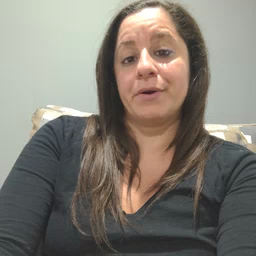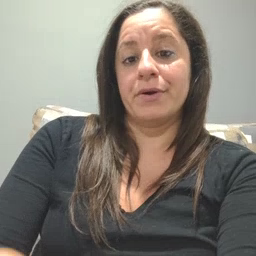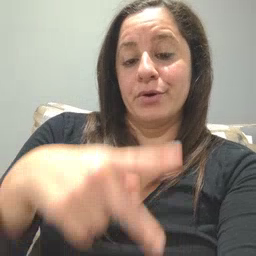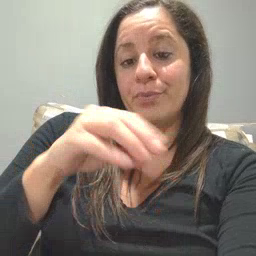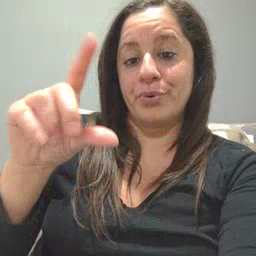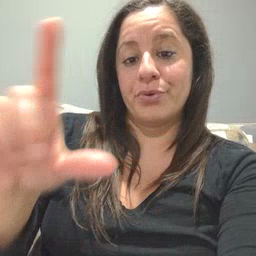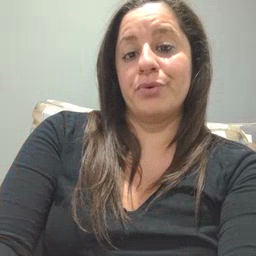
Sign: pool